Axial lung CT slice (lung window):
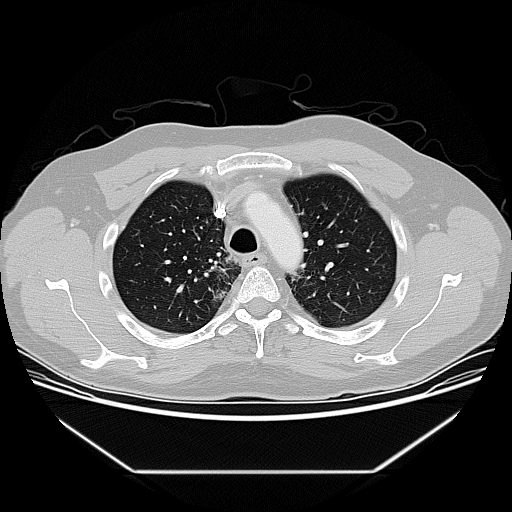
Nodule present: no